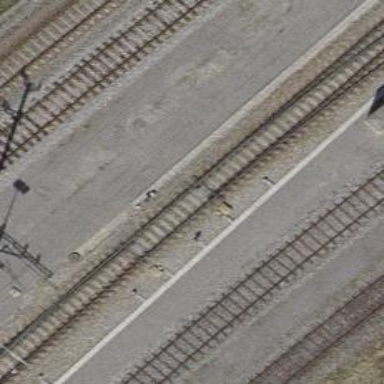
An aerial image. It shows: Railway switch.